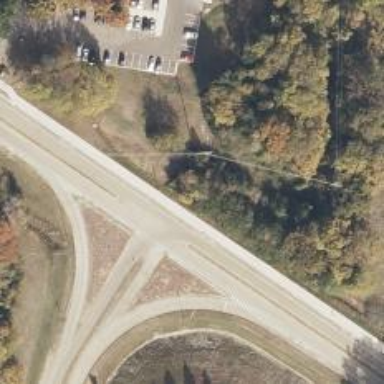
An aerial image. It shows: Primary link highway.